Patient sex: F
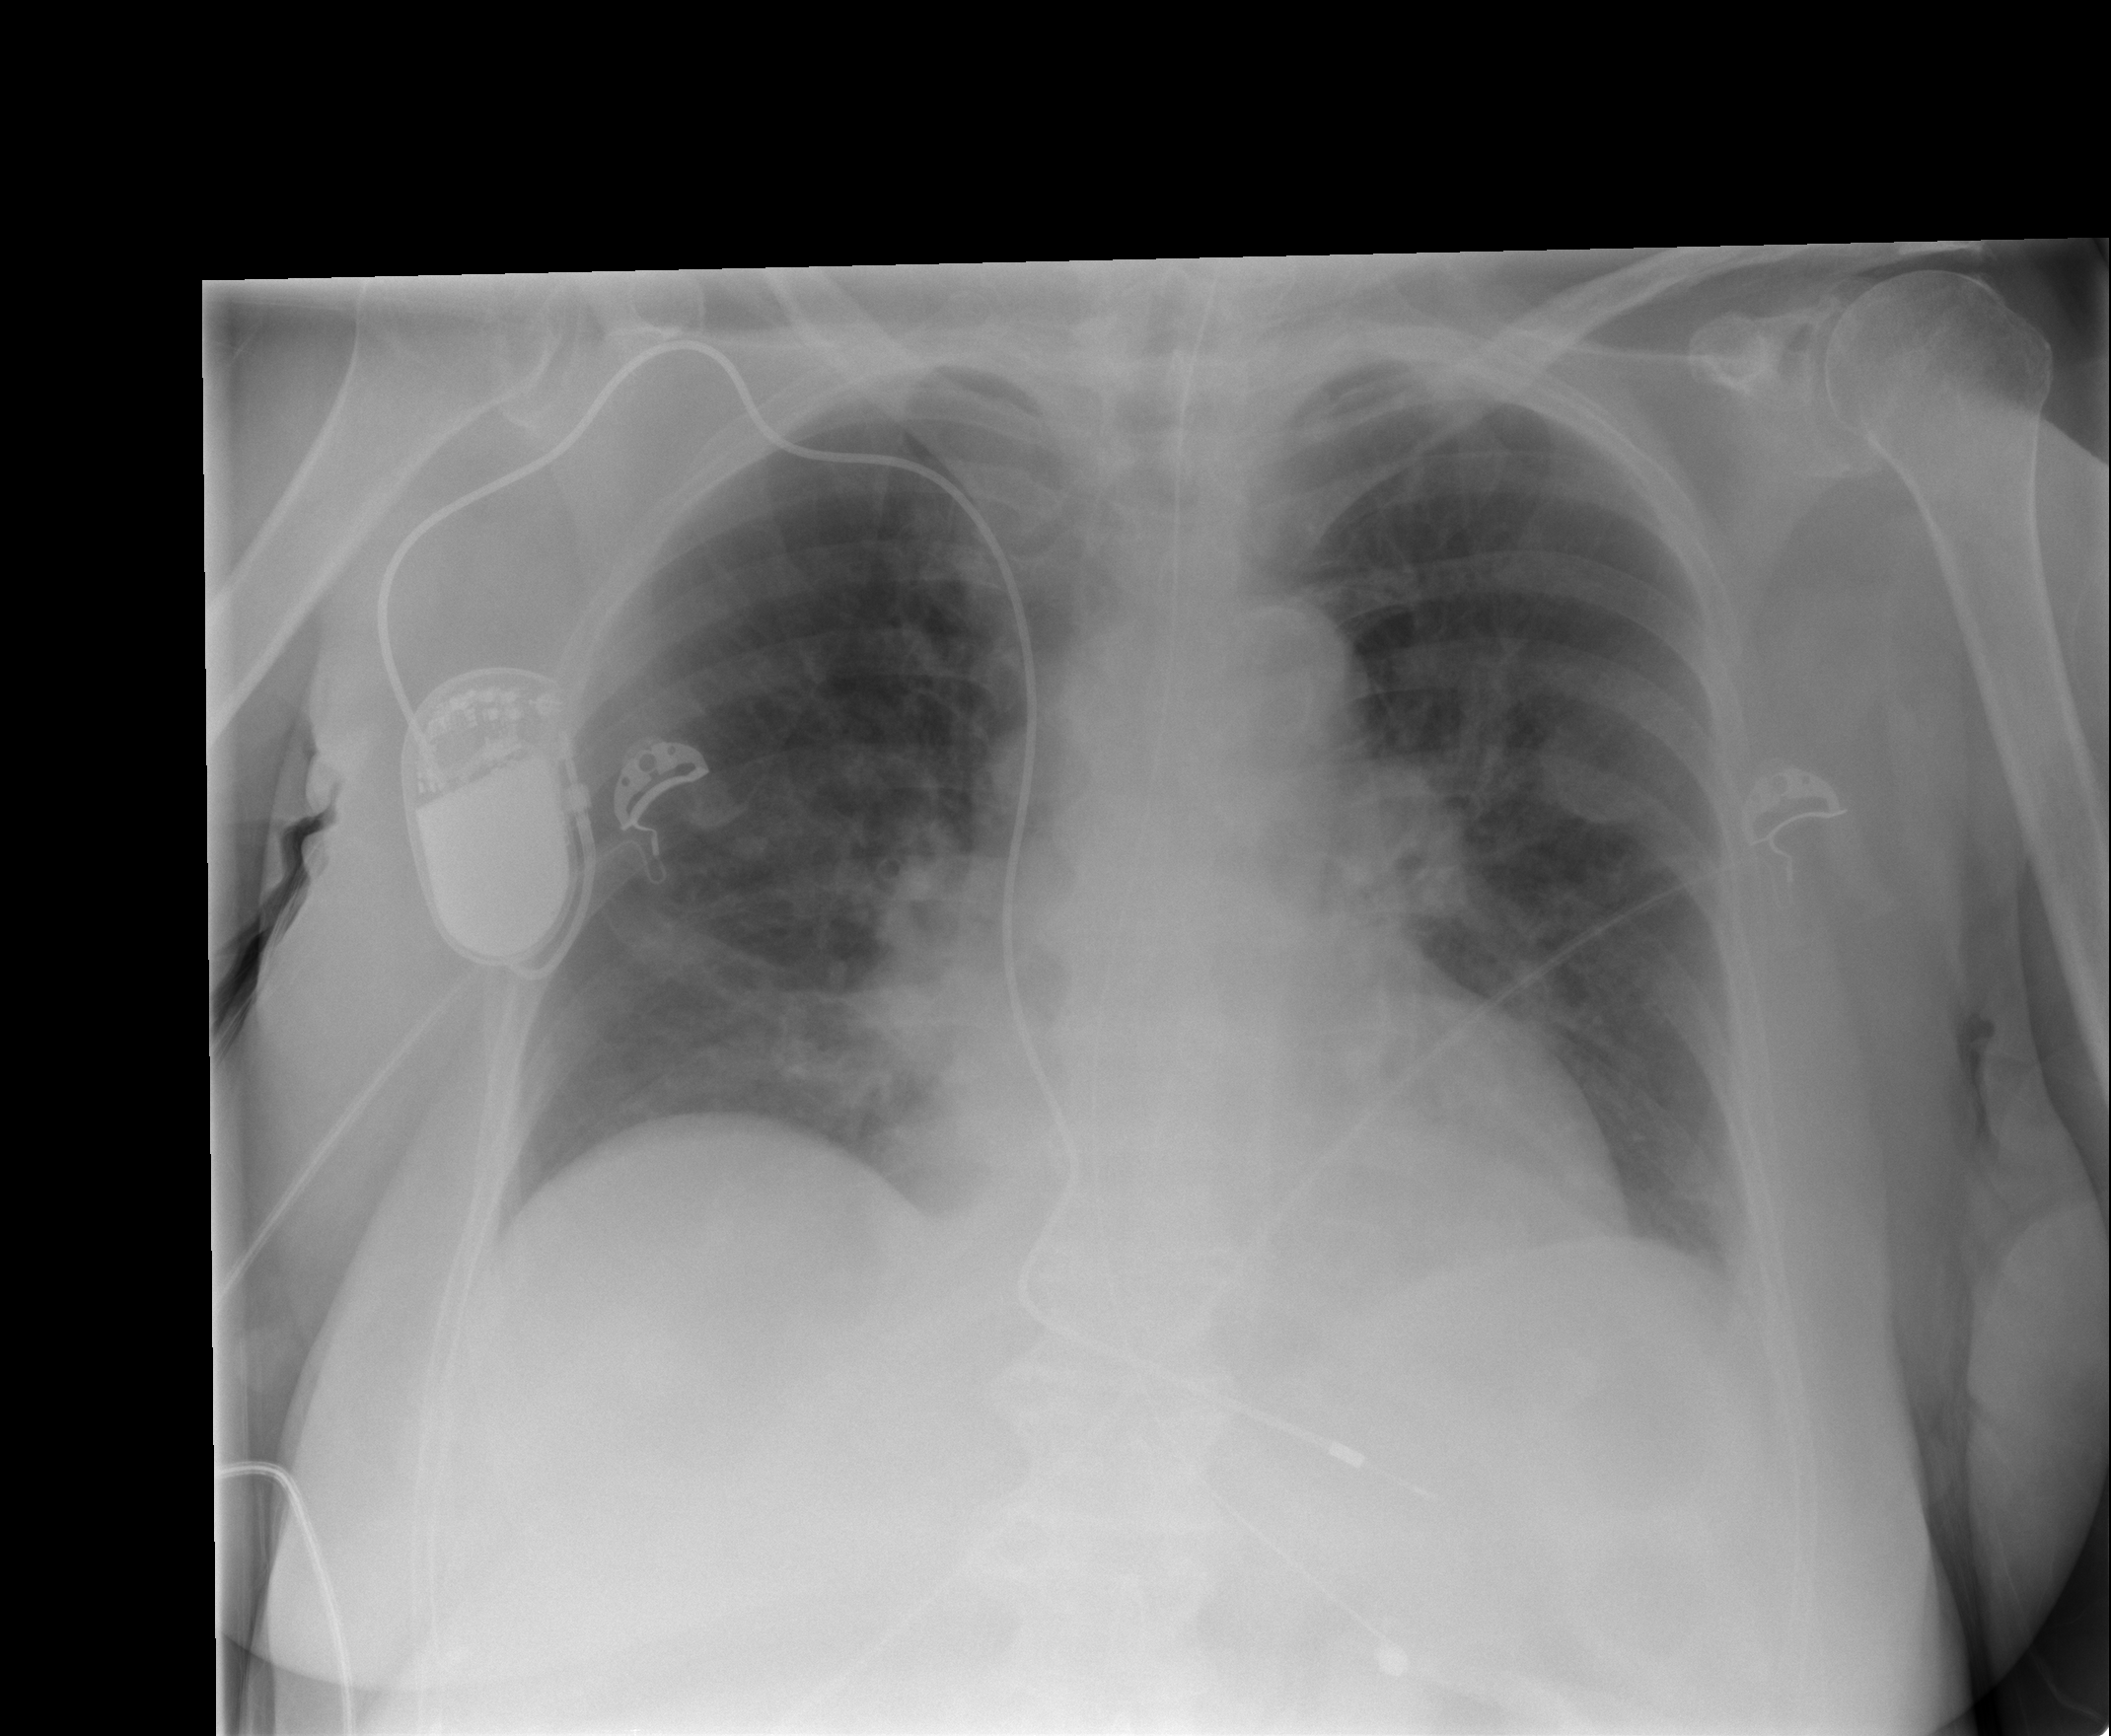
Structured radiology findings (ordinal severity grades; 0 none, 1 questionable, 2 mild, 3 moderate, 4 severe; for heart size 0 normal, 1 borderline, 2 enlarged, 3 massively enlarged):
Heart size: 1
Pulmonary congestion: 2
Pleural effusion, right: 0
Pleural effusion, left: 0
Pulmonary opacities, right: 1
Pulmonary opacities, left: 0
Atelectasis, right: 0
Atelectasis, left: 0